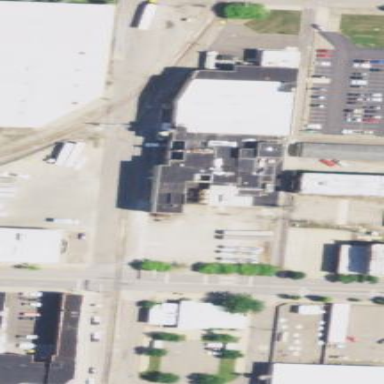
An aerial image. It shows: Building that appears to be under construction.